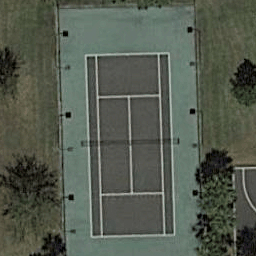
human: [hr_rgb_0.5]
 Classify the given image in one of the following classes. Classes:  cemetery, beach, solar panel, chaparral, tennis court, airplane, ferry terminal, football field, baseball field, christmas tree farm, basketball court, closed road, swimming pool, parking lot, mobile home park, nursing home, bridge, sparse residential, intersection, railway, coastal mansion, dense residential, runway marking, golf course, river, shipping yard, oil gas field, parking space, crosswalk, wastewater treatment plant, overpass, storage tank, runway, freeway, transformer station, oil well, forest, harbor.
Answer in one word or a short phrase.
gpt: tennis court